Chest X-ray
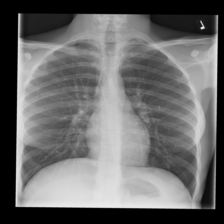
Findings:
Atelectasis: negative
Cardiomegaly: negative
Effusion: negative
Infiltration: negative
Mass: negative
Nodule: negative
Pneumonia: negative
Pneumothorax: negative
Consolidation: negative
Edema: negative
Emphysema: negative
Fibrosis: negative
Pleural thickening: negative
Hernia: negative